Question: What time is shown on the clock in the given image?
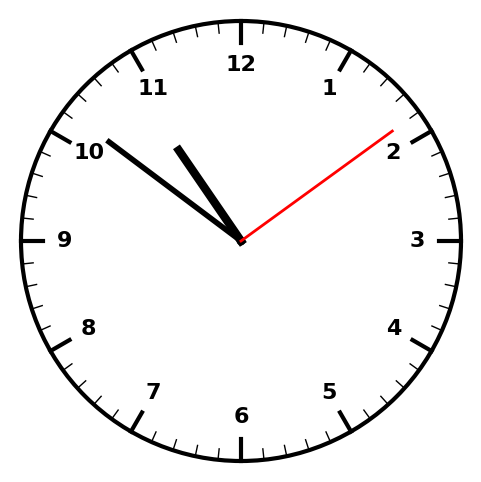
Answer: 10:51:09